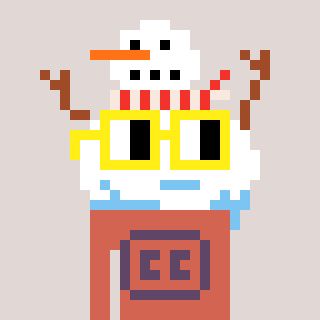
a pixel art character with square yellow glasses, a snowman-shaped head and a peachy-colored body on a warm background